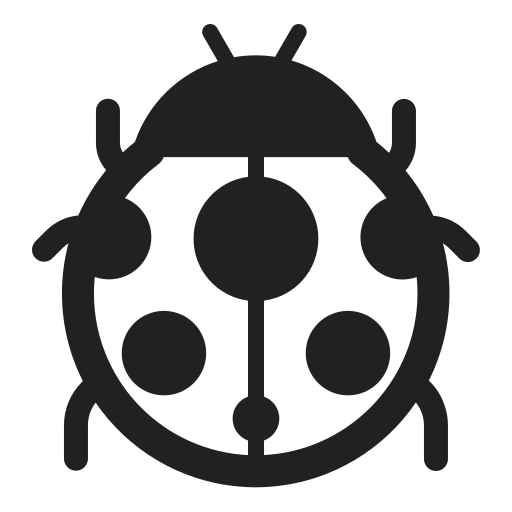
lady beetle high contrast